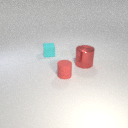
small cyan rubber cube behind large red metal cylinder